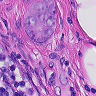
Metastatic tissue present: yes